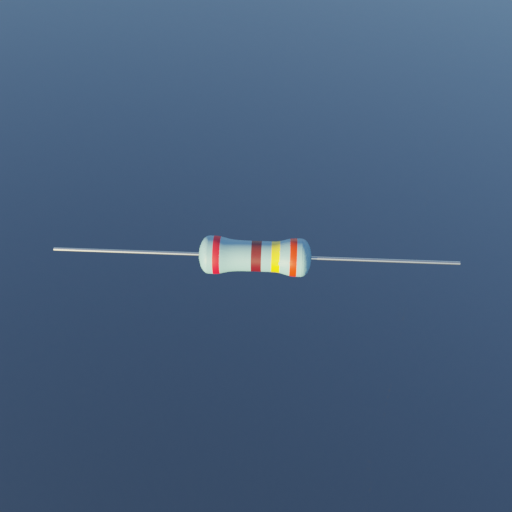
Resistor colour bands (in order): red, brown, yellow, red